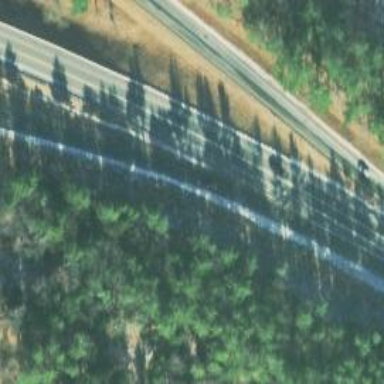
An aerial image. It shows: Expressway with asphalt surface classified as trunk highway.